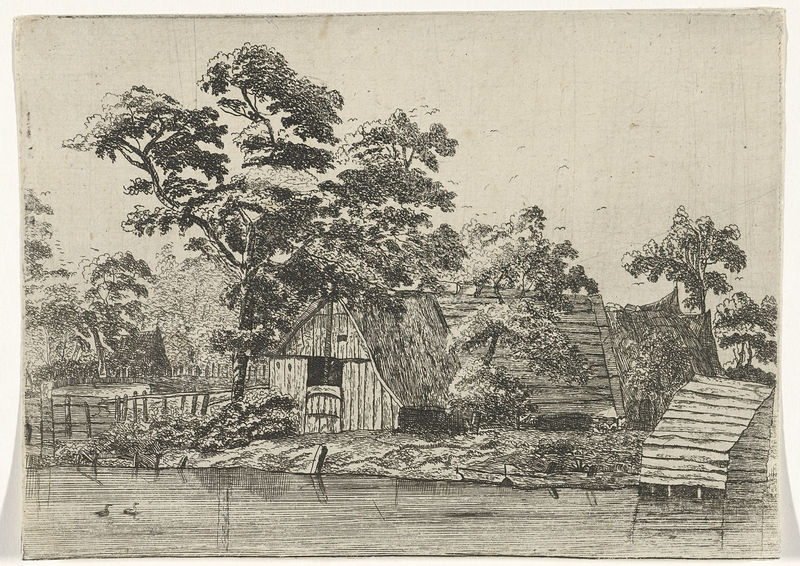
Titel: Huizen aan een vijver
Künstler: Anna Maria de Koker
Standort: Amsterdam
Institution: Rijksmuseum
Schlagwörter: baum, wasser, fluss, see, holz, zeichnung, haus, zaun, häuser, vögel, hütte, schuppen, enten, steg, bretter, tor, stich, kiefer, stall